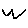
Label: zigzag